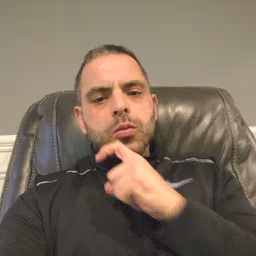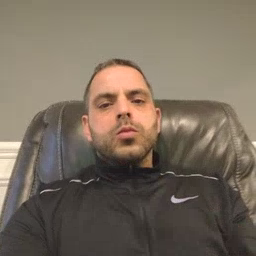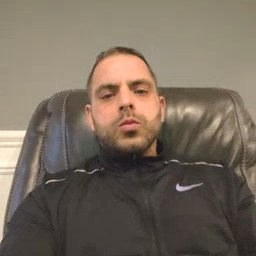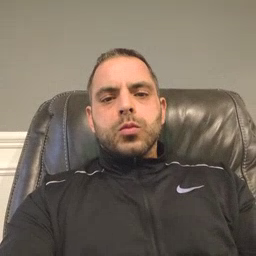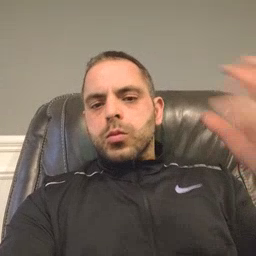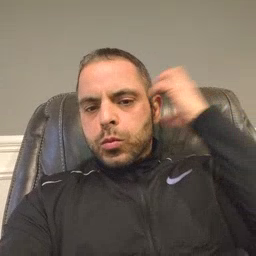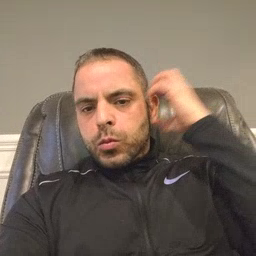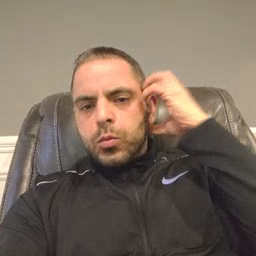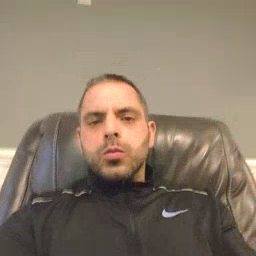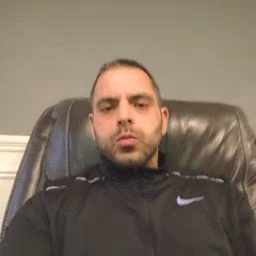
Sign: radio